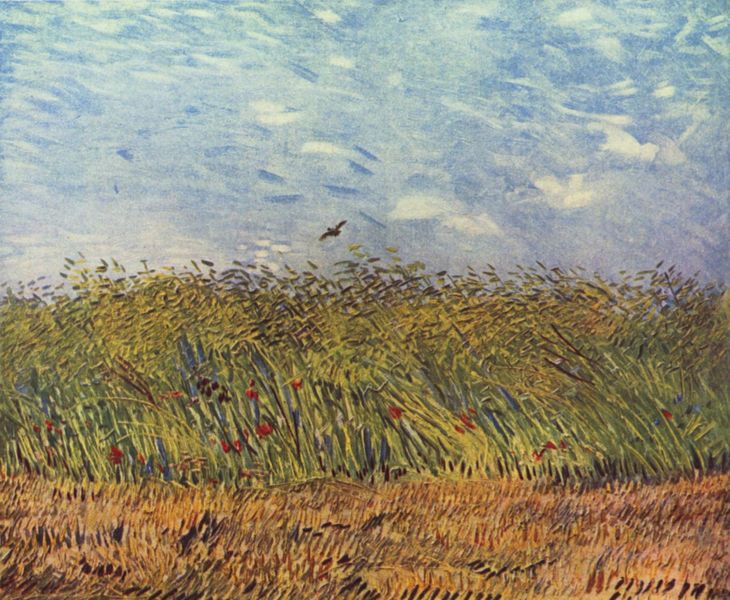
Titel: Getreidefeld mit Mohnblumen und Lerche
Künstler: Vincent van Gogh
Standort: Amsterdam
Institution: Van Gogh Museum
Schlagwörter: blau, dunkel, gemälde, himmel, vogel, weiß, wolken, gelb, grün, impressionismus, landschaft, ocker, bewegung, blume, blumen, braun, bunt, grau, hell, licht, schwarz, stroh, gras, rot, tier, wiese, wolke, beige, malerei, erde, feld, gräser, halme, horizont, hügel, natur, vögel, wind, büsche, pastos, sonne, gold, pflanze, pflanzen, fliegen, bewegt, hellblau, farbig, sommer, ruhe, ente, moderne, acker, ernte, getreide, hafer, heu, korn, weizen, farben, herbst, van gogh, stille, sturm, wehen, wogen, dunkelblau, stimmung, striche, kornfeld, gogh, mohn, mohnblumen, pinsel, kornblumen, stängel, pinselduktus, pinselstrich, stoppeln, vincent van gogh, lanschaft, feldrand, hmmel, rain, gerste, horizontal, ähren, rabe, strahlend, klatschmohn, vincent, grundfarben, brise, lebendig, lerche, van, krähe, weizenfeld, mohnblume, kontrastreich, gemäht, ocjer, stoppelfeld, stoppel, dreigeteilt, etreide, abgeerntet, 1900, gereiode, iwiese, ole hansen, hansen, geerntet